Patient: sex M, age 76
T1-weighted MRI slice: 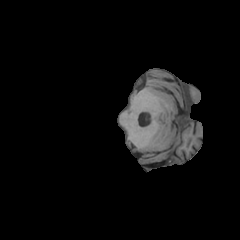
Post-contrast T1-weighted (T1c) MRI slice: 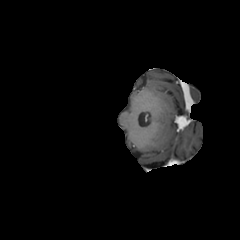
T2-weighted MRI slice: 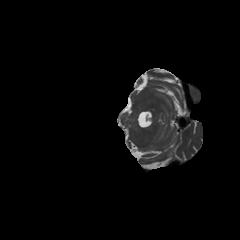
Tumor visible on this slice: no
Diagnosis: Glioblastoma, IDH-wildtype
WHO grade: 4